Question: I need to know fancybox 2 image size in div fancybox-image
I want to add div under fancybox that is 100% of the image. Problem is that I cannot have 100% width div, I tried adding box-sizing property...etc the only way div can have the good size is to add jquery div size class:
'''
$(".divtitle").css("width", ""+imgsize +"px");
'''
Problem is that I need to know the current image size in lightbox, to add class to div.
I tried:
'''
var imgsize = $(".fancybox-image").width();
'''
It works if only 1 image in fancybox, but when using gallery, it returns the size of the next image in gallery
I think I should use something like:
var imgsize = $this.find(".fancybox-image").width(); but not working...

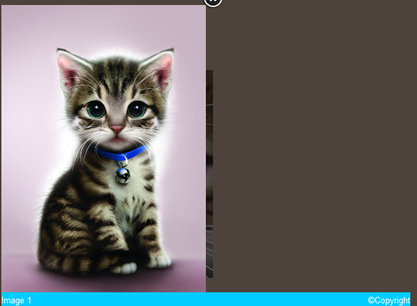
Answer: If what you want is to append a 'DIV' to place the 'title', then I would rather manipulate the fancybox 'title' selector to get the same effect so :
'''
$(".fancybox").fancybox({
padding: 0,
helpers: {
title: {
type: "inside"
}
}
});
'''
This will generate the selector '.fancybox-title-inside-wrap' that you can manipulate through css like :
'''
.fancybox-title-inside-wrap {
background-color: #33CCFF;
padding: 5px 10px
}
'''
That way you don't have to calculate any size since the 'title' will fill the 100% width of the image.
See <URL>